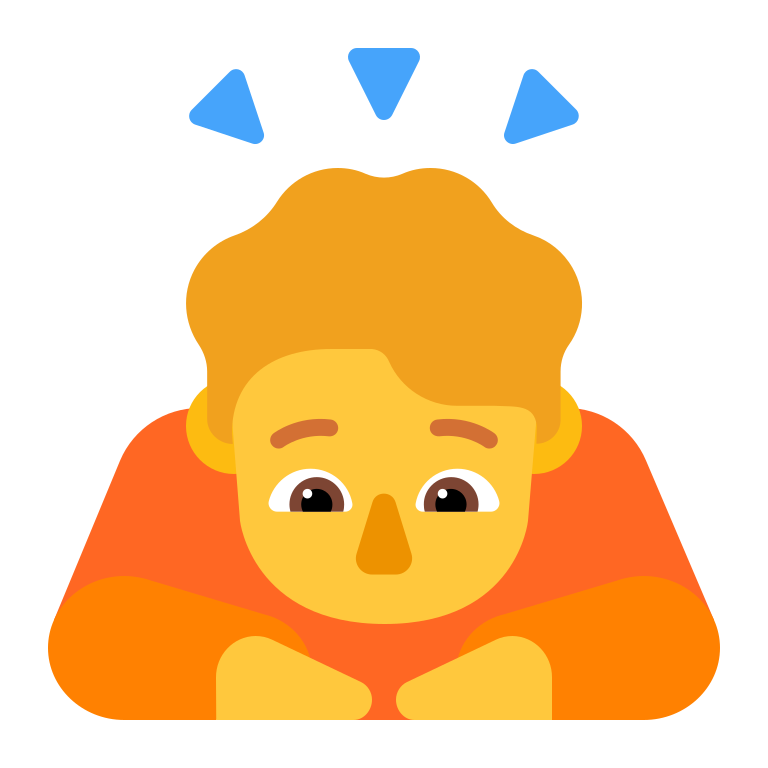
person bowing flat default